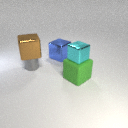
small gray metal cylinder to the left of large blue metal cube